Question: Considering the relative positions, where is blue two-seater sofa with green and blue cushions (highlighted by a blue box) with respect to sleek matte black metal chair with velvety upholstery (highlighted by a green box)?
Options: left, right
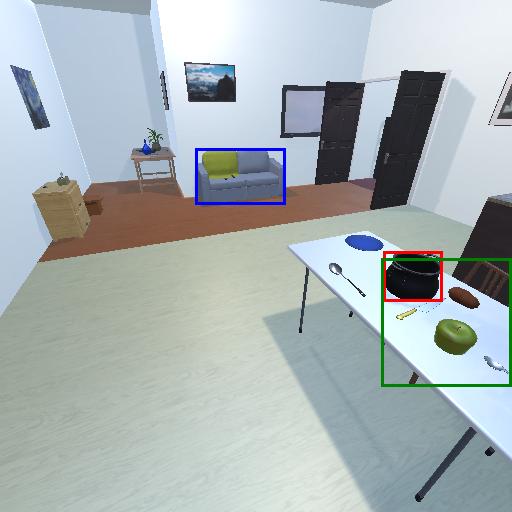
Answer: left